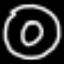
Label: donut